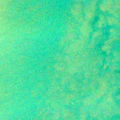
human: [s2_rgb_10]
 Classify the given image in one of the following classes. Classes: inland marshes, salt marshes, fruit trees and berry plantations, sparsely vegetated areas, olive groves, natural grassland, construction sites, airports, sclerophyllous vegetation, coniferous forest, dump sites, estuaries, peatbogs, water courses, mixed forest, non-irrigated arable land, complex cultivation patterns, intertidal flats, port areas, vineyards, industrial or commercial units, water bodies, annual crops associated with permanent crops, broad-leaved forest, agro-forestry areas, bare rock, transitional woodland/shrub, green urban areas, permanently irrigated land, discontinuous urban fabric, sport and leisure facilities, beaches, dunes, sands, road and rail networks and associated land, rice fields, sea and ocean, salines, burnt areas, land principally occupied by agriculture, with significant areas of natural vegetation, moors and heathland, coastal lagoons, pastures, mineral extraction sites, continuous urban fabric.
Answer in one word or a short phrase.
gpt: sea and ocean